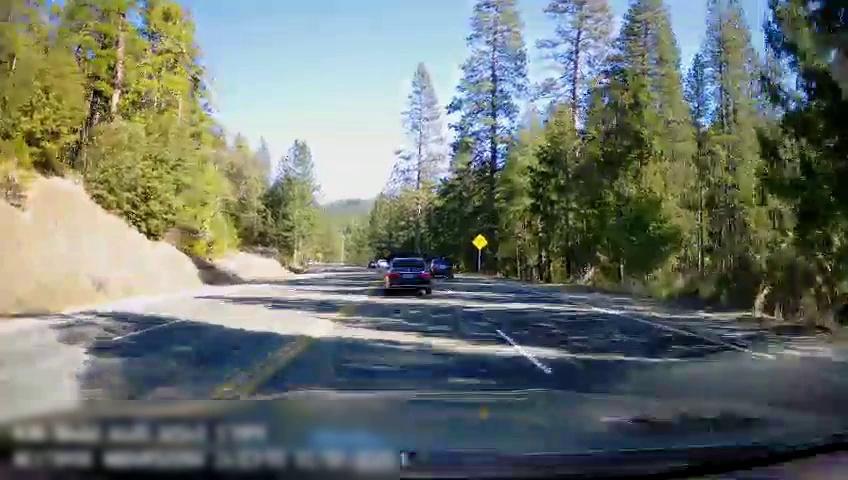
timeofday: Day
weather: Sunny
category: Drivable Space
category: Vehicles | SUV
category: Vehicles | Car
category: Vehicles | Car
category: Lanes | Opposite Lane
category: Lanes | Opposite Lane
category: Lanes | Current Lane
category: Lanes | Current Lane
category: Lanes | Current Lane
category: Traffic | Signs